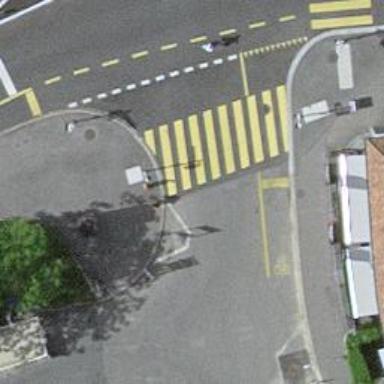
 there's crossing equipped with traffic signals."